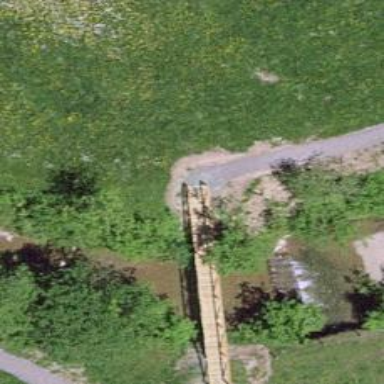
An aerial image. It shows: Path on bridge.